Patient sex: M
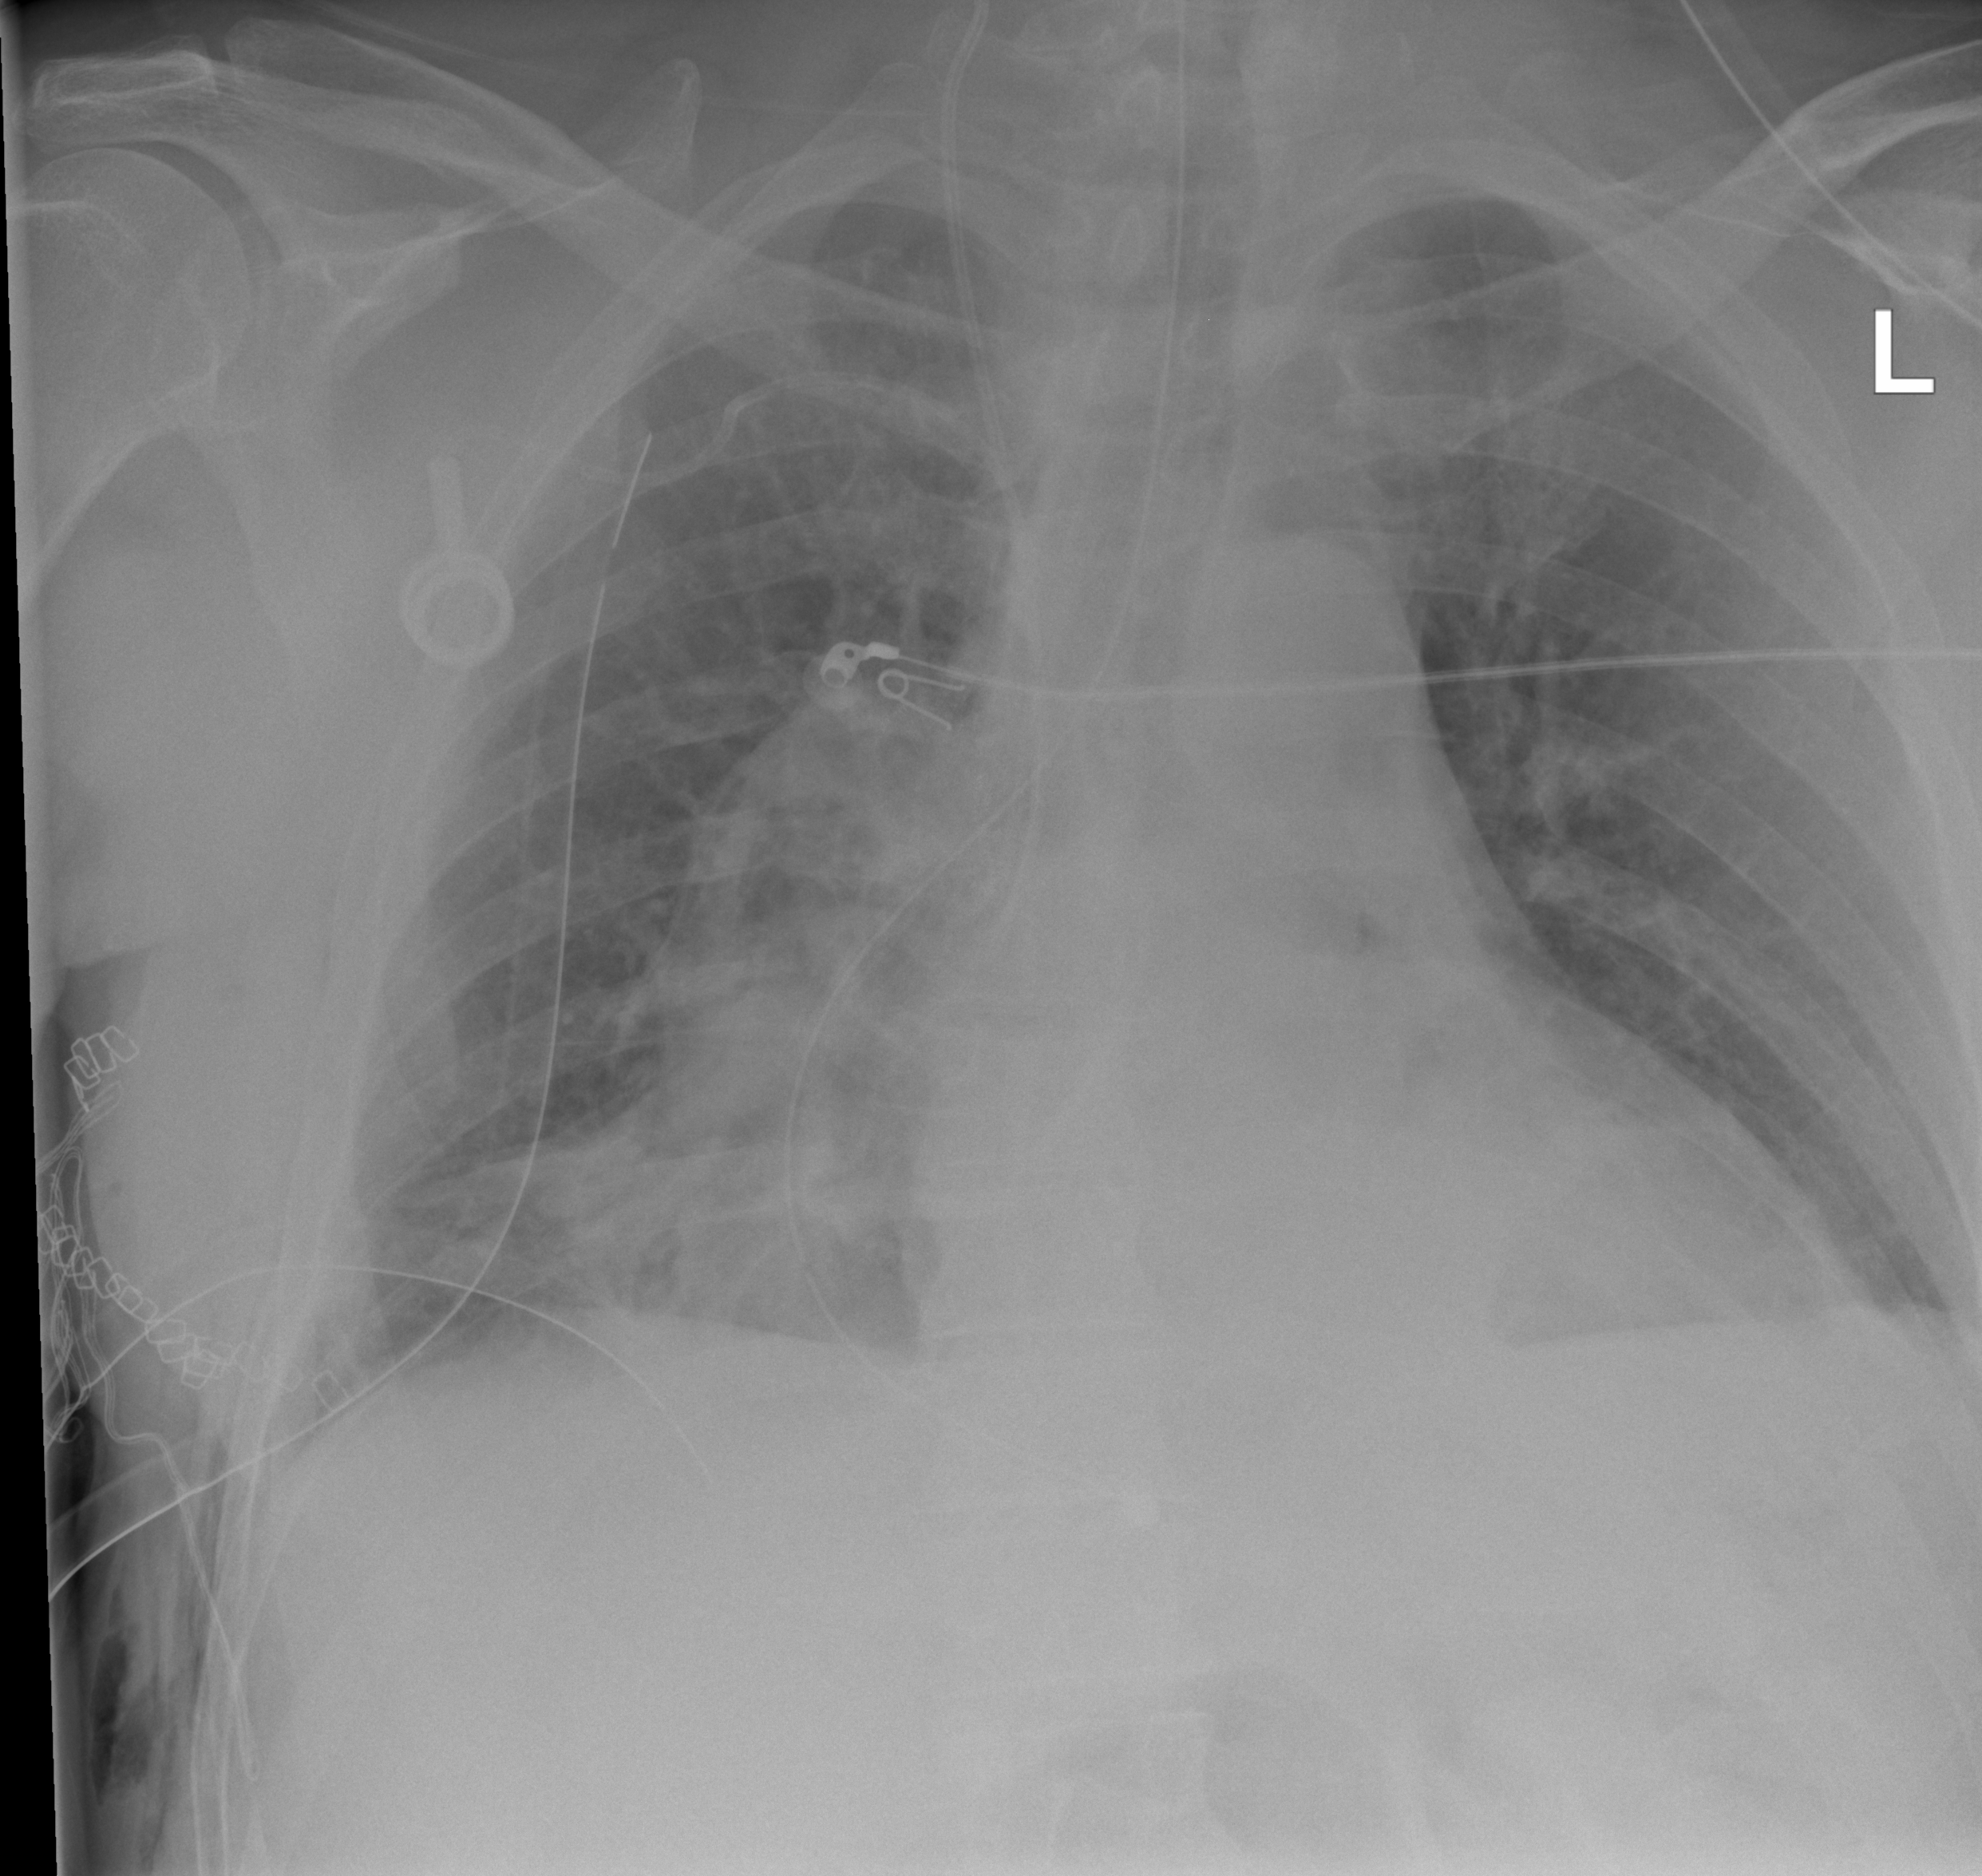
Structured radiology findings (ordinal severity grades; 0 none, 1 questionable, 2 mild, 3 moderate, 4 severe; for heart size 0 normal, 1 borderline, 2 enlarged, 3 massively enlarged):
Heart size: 2
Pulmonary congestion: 0
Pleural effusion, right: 0
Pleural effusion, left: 0
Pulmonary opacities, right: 2
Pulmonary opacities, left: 0
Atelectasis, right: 2
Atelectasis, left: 0